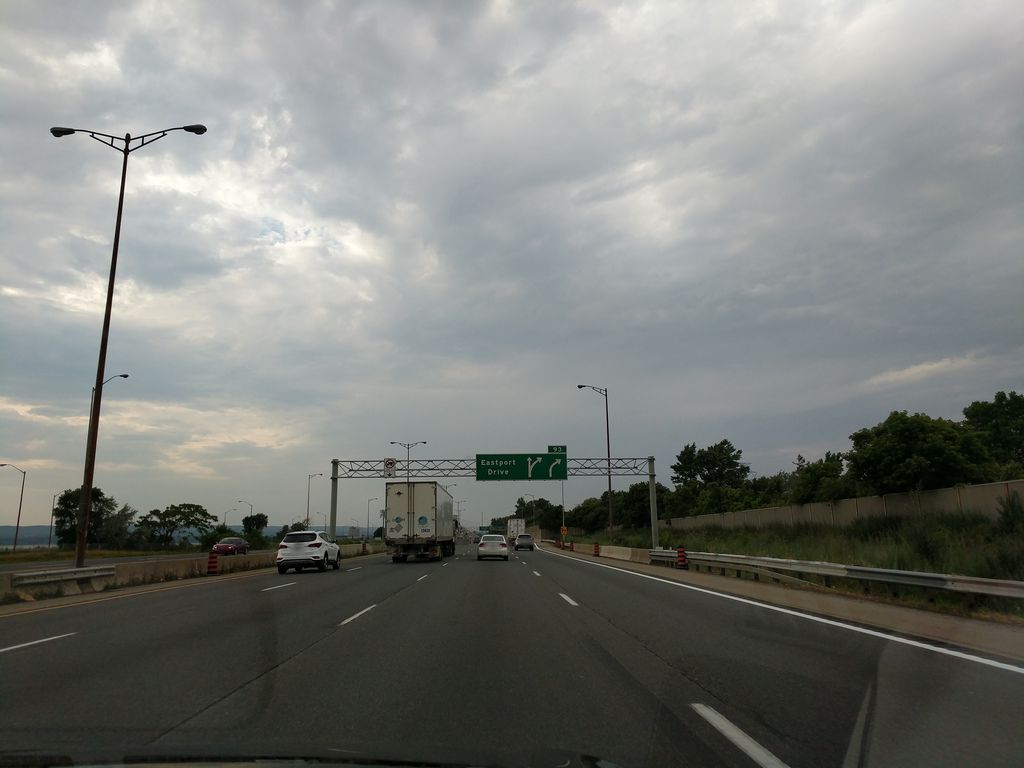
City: hamilton